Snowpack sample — Snodgrass Mountain, Crested Butte, Colorado (2/4/25, 12:06 PM MST)
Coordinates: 38.923, -106.968
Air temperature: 35 °F
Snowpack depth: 80 cm
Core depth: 50 cm
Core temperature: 30.2 °F
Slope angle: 14°, slope face: 78°
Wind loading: low
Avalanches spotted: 0
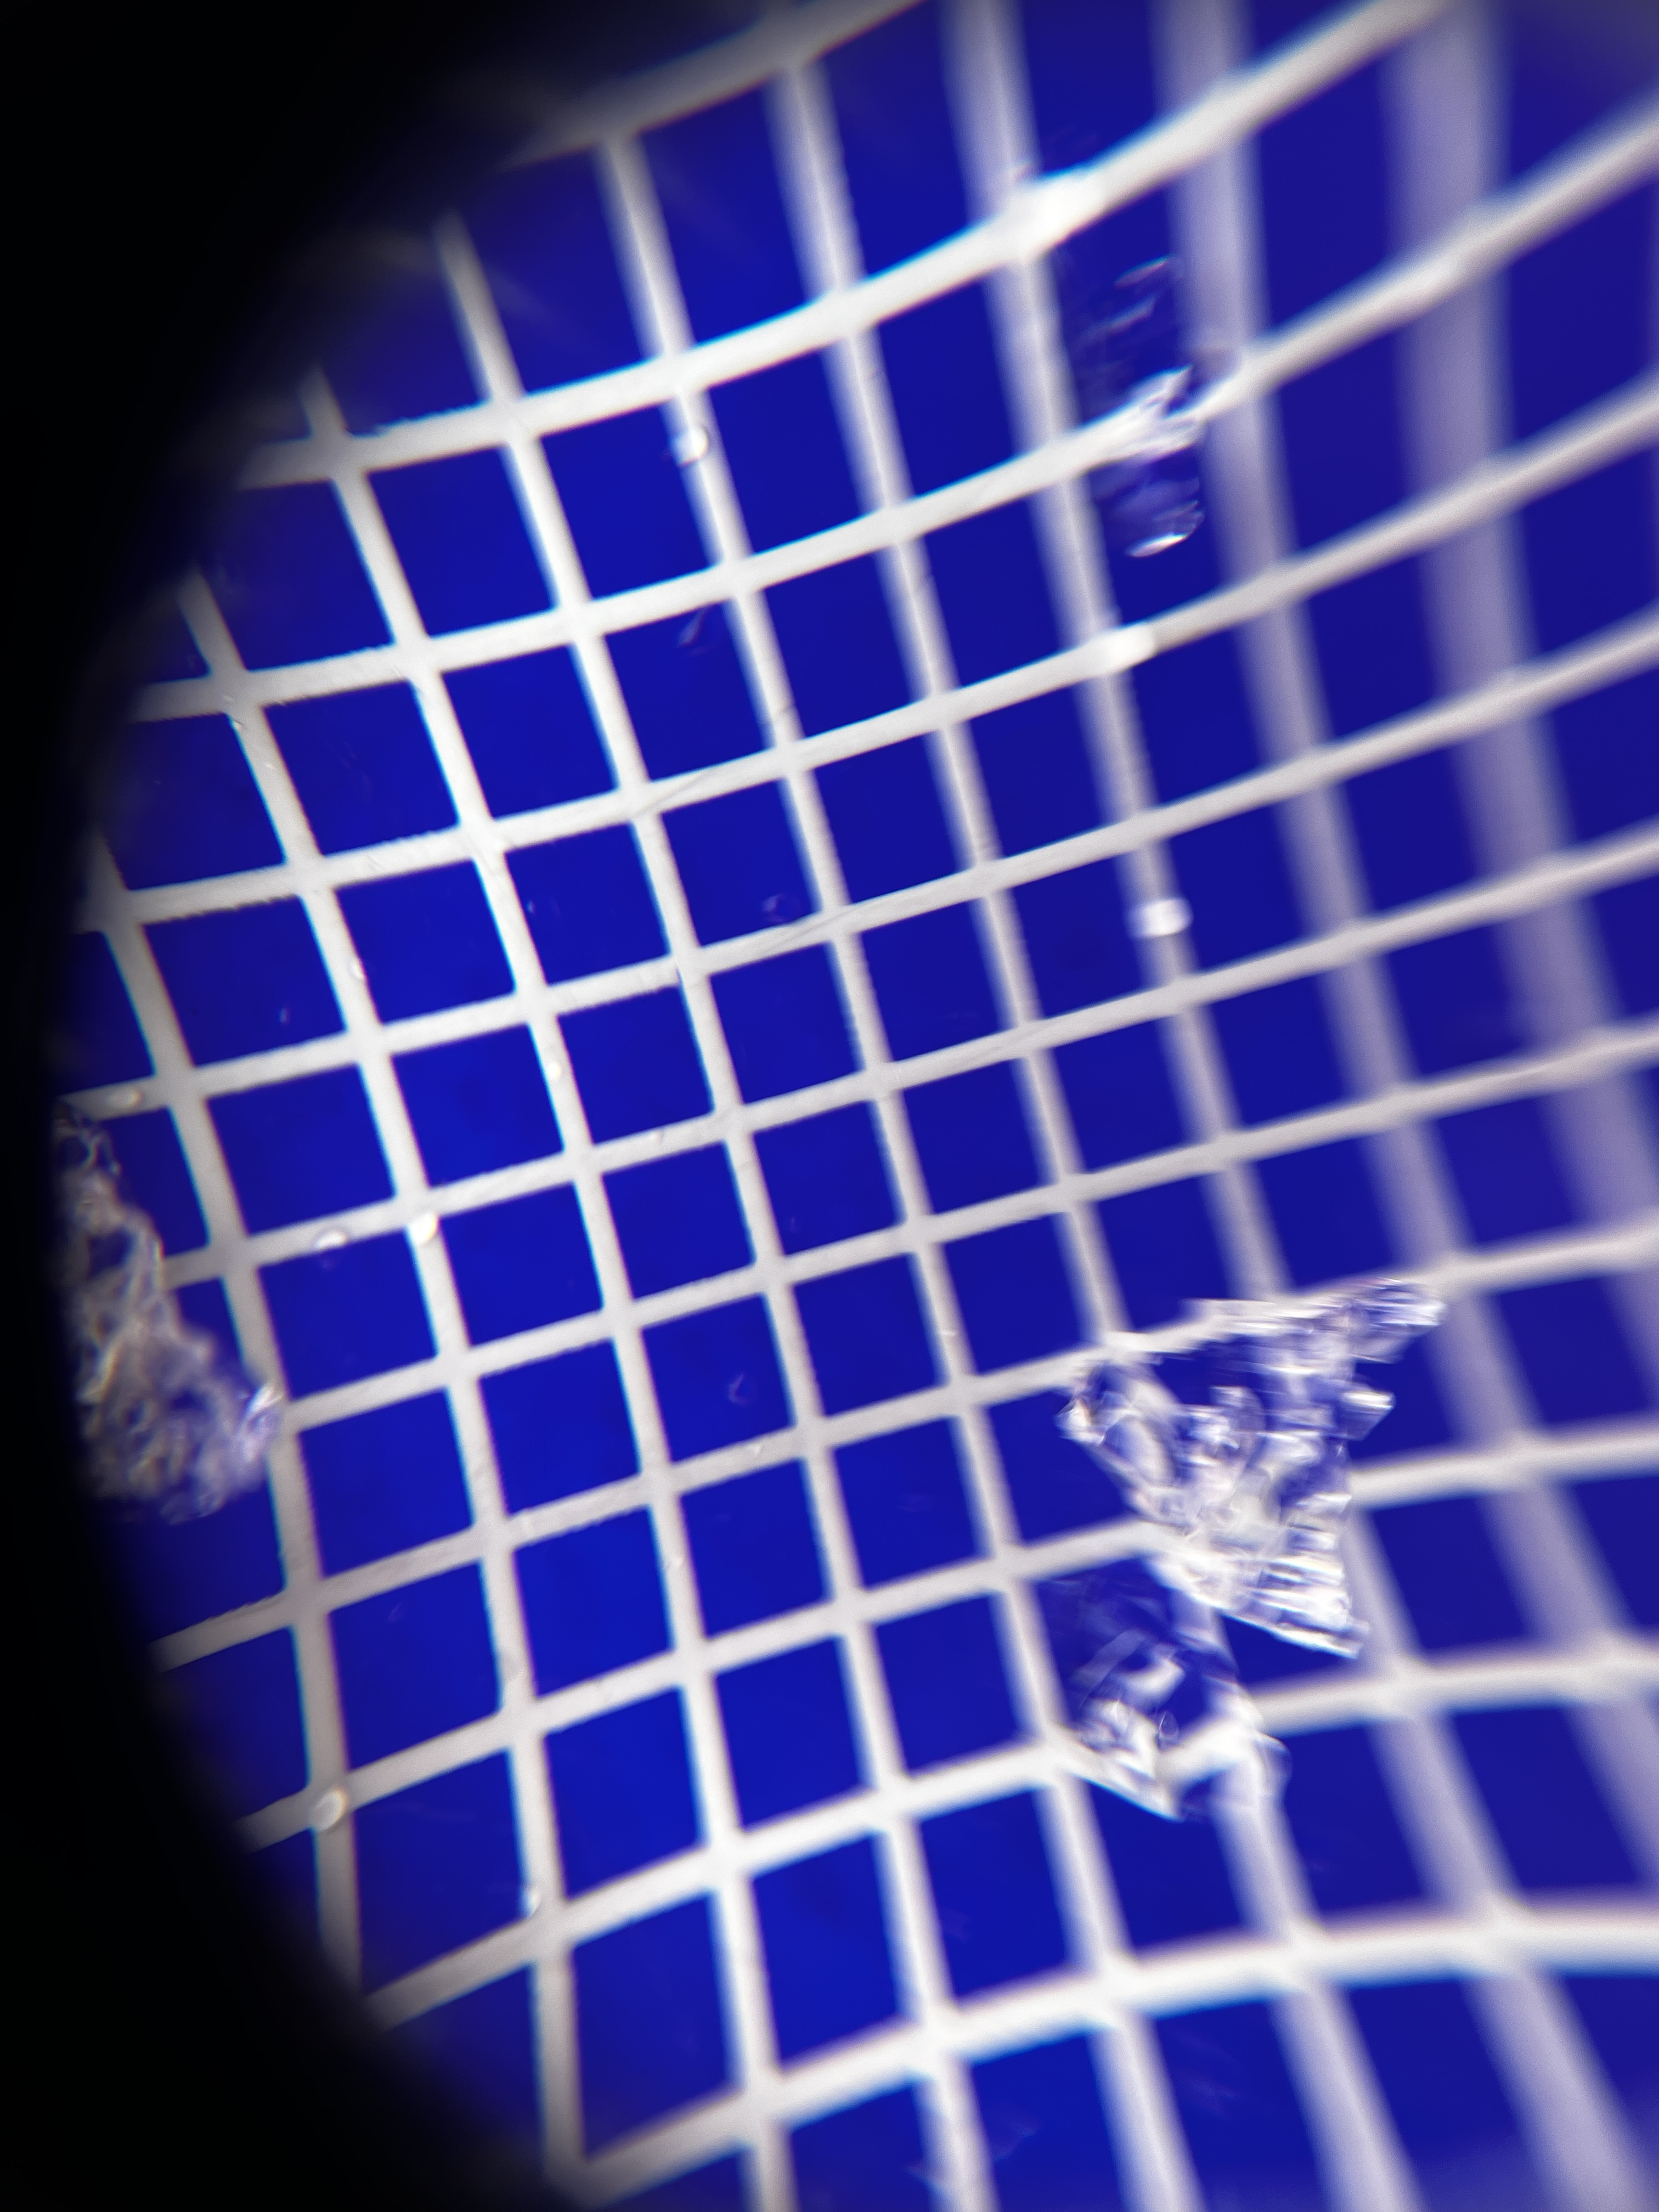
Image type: magnified_profile
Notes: No avalanches nearby, unusually warm weather for the last month reported by residents, Collected 25 yards from treeline